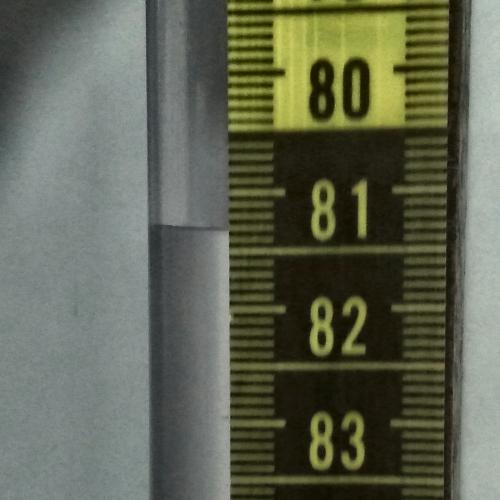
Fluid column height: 81.3 cm